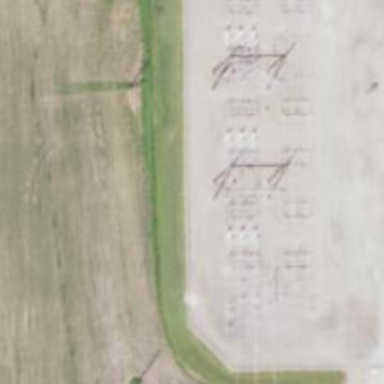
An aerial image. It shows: Switch for power supply.